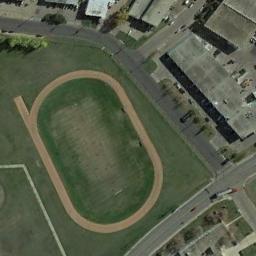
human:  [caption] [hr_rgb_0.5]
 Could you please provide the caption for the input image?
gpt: There are many buildings next to the ground track field .

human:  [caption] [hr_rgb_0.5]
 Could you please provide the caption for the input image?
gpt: There are some white houses on the right of the track .

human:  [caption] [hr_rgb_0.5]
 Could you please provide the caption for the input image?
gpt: The track and field is built on the lawn and there is a road distance from the residential area .

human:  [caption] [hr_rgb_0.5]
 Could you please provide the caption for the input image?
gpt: The ground track field is on a lawn and some buildings are next to the ground track field .

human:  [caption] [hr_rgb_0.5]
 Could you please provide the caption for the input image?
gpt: A ground track filed with a yellow track .